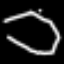
Label: octagon